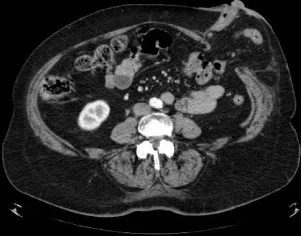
Abdominal CT scan.
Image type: radiology (ct)